Question: I have two models, 'User' and 'Badge'. A user can have multiple badges, and a badge can belong to multiple users. (using a pivot table)
Currently I am getting the data I need, but additionally I am getting the 'pivot' table along. How do I exclude this?

Here's the 'User' model:
'''
class User extends Eloquent {
public function badges() {
return $this->belongsToMany('Badge', 'users_badges');
}
}
'''
And the 'Badge' model:
'''
class Badge extends Eloquent {
public function users() {
return $this->belongsToMany('User', 'users_badges');
}
}
'''
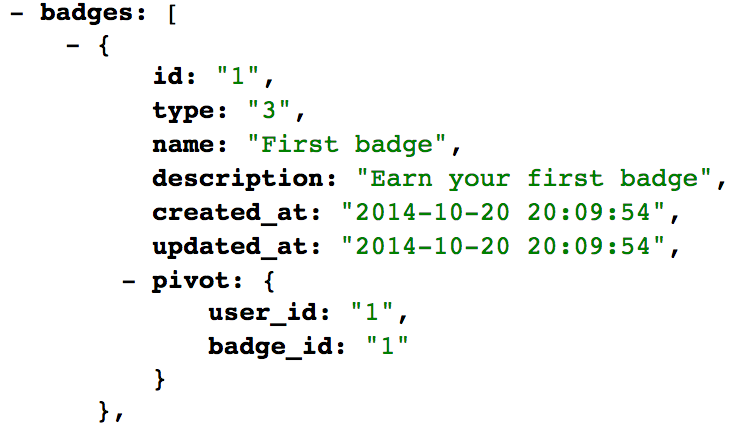
Answer: Add 'pivot' to your '$hidden' property's array in your model(s).
'''
class Badge extends Eloquent {
protected $hidden = ['pivot'];
public function users() {
return $this->belongsToMany('User', 'users_badges');
}
}
'''
And same with your 'User' model
'''
class User extends Eloquent {
protected $hidden = ['pivot'];
public function badges() {
return $this->belongsToMany('Badge', 'users_badges');
}
}
'''